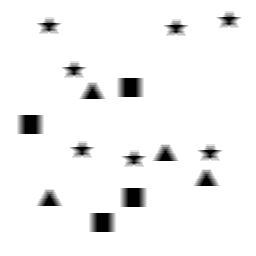
Squares: 4
Triangles: 4
Stars: 7
Total shapes: 15